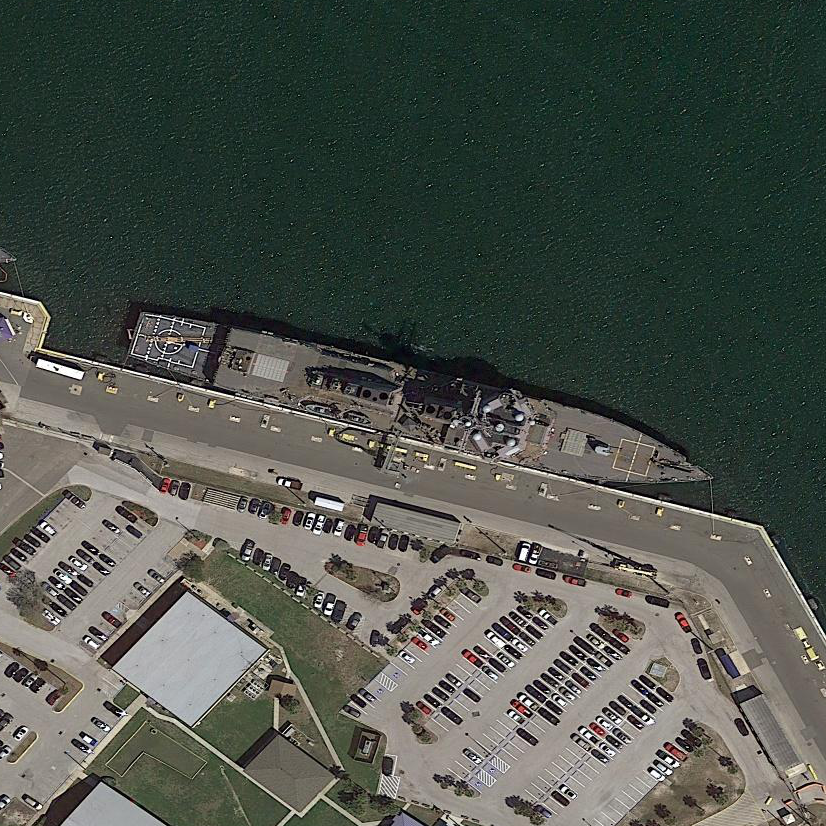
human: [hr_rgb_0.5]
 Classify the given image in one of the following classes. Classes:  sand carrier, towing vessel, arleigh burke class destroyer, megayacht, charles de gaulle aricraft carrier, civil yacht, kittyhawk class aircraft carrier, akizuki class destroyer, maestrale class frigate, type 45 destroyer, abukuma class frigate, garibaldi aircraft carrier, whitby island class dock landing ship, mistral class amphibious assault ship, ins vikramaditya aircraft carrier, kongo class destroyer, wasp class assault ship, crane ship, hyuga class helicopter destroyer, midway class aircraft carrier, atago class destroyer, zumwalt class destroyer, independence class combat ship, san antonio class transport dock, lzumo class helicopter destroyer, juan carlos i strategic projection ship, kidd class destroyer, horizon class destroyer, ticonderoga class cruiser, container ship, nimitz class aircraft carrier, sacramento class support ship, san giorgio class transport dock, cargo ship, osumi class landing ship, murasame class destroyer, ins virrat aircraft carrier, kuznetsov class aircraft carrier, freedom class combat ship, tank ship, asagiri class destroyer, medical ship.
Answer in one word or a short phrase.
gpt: Arleigh Burke class destroyer